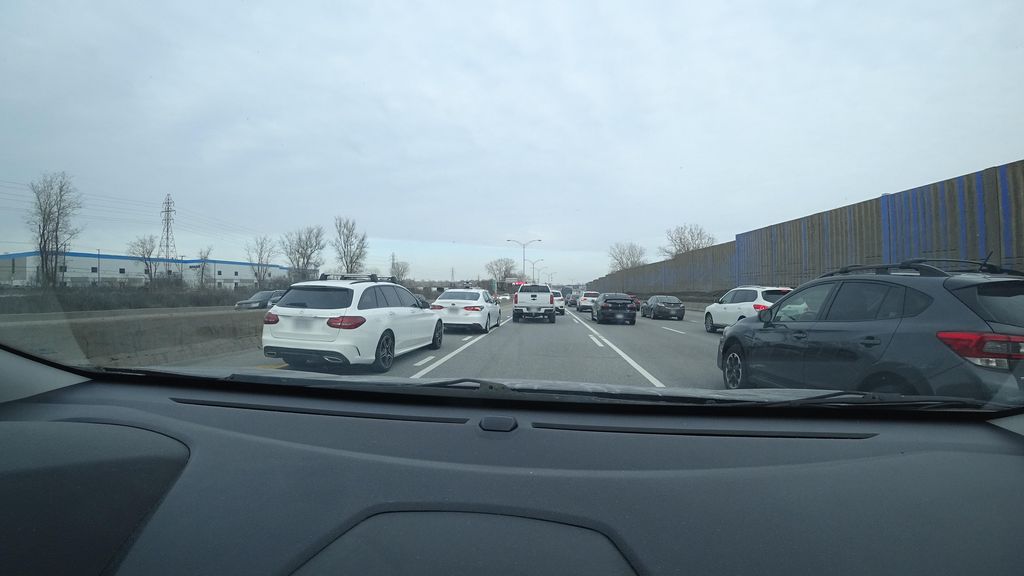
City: montreal